Question: I've used Bootstrap to create a responsive site. The problem is that if a person scrolls to either side the site moves with it.
I have this in my application.html.erb:
'''
<meta name="viewport" content="width=device-width, initial-scale=1, maximum-scale=1, user-scalable=no">
'''
Here is a visual of what it looks like:

If anyone can point me in the right direction I'd appreciate it.
Thanks!
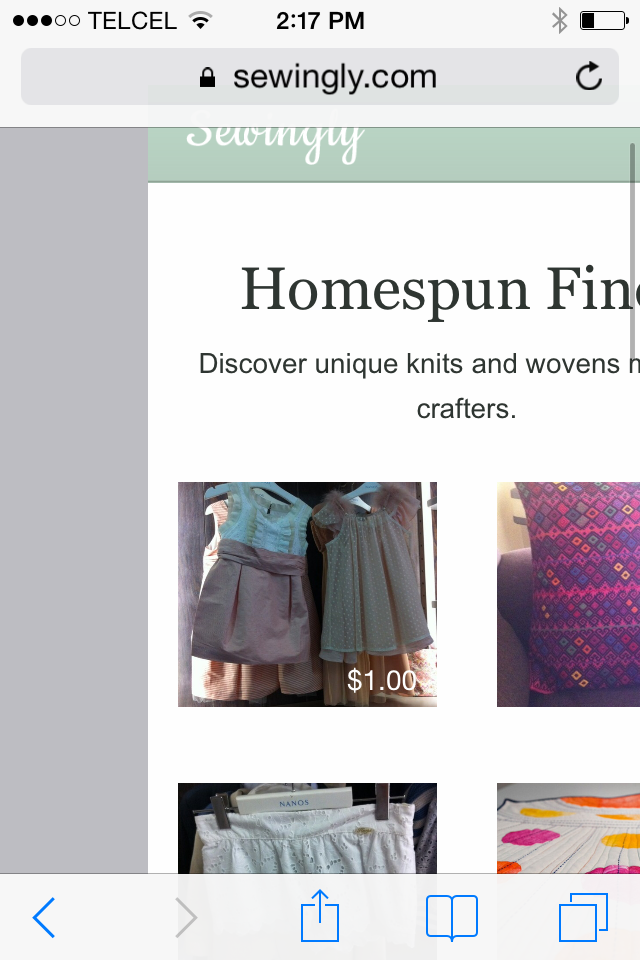
Answer: Try to set the body in the CSS to:
'''
/*CSS*/
body{
width:100%;
height:100%;
overflow-x: hidden;
}
'''
Had the same issue on my site and that fixed it. If that does not work add
'''
<head>
...
<meta name="viewport" content="initial-scale=1, maximum-scale=1, user-scalable=no">
...
</head>
'''